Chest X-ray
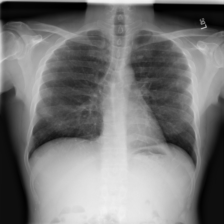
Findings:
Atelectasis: negative
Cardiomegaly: negative
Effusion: negative
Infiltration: positive
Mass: negative
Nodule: positive
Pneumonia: negative
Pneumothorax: negative
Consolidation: negative
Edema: negative
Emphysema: negative
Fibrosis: negative
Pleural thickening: negative
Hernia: negative